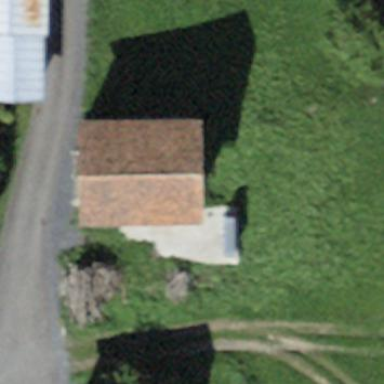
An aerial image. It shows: Shed.